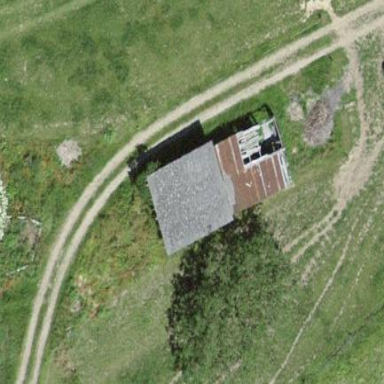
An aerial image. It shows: Shed.